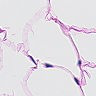
Metastatic tissue present: no